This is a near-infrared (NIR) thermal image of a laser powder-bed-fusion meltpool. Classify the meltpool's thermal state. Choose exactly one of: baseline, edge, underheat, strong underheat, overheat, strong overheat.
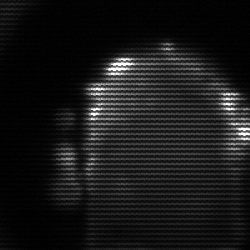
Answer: baseline